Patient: sex M, age 55
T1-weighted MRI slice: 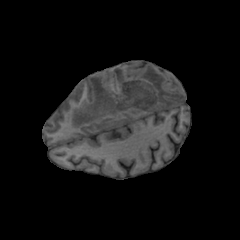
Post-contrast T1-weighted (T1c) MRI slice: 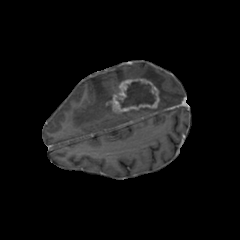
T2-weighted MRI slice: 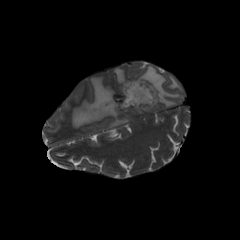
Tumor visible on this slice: yes
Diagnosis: Glioblastoma, IDH-wildtype
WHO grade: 4